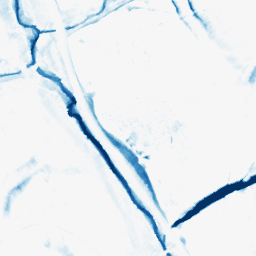
Category: morphological
Decomposition family: morphological_diamond
Decomposition parameters: operation: closing
radius: 10
Upsampling method: quintic
Upsampling parameters: scale: 8
Upsampling scale: 8